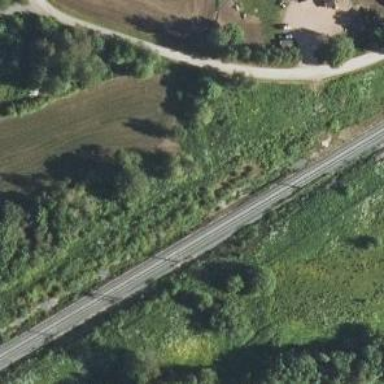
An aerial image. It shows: Railway track with continuous electrified contact lines.